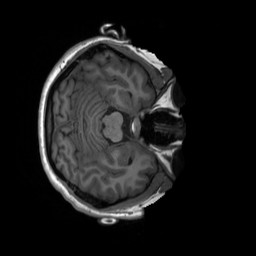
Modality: T1w
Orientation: axial
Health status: healthy
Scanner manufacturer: siemens
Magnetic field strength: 3 T
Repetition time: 2.3 s
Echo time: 0.00207 s